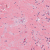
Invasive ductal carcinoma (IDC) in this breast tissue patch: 0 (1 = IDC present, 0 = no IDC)